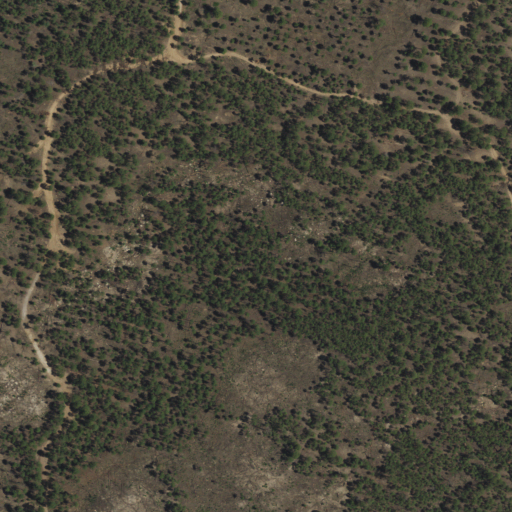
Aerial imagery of bench in New Mexico named Virgin Mesa containing evergreen forest, shrub, and grassland